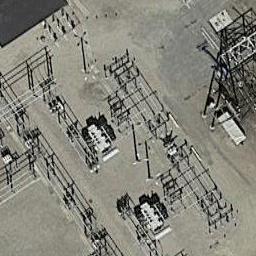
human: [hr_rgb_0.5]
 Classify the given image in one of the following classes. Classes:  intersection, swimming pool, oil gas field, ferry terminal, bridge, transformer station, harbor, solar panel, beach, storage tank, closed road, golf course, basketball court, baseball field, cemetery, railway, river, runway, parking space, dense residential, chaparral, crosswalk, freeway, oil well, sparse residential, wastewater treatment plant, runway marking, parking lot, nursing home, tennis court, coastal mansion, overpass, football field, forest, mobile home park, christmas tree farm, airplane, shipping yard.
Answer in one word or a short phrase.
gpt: transformer station